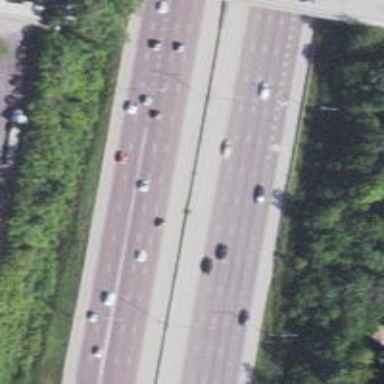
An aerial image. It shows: Asphalt motorway.